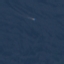
Land use / land cover class: SeaLake